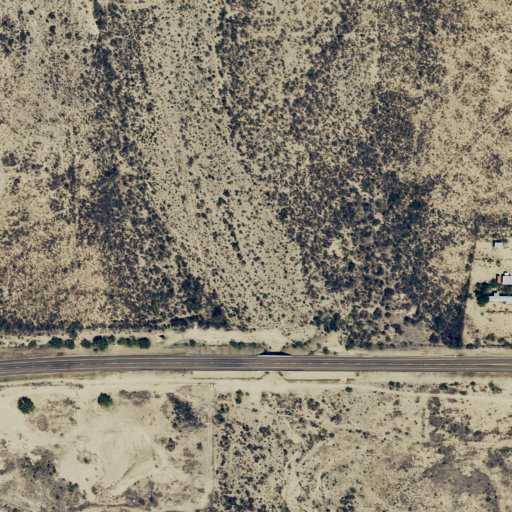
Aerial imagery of valley in Texas named Threemile Draw containing shrub, low intensity development, grassland, open development, and medium intensity development